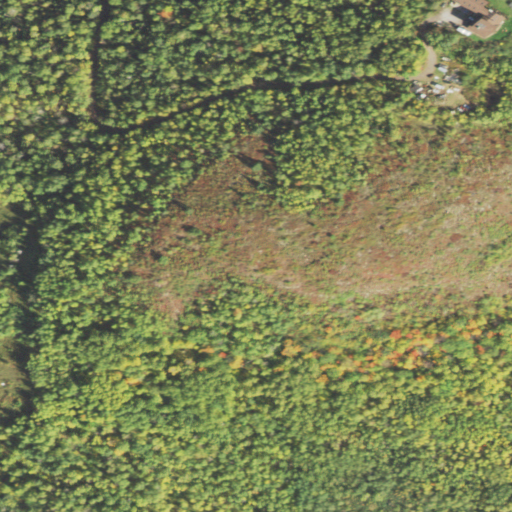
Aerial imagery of mountain in Minnesota named Moose Mountain containing deciduous forest, mixed forest, pasture, evergreen forest, herbaceous wetlands, woody wetlands, medium intensity development, cultivated crops, and shrub